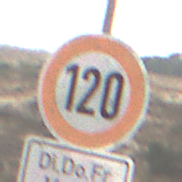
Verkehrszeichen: Geschwindigkeit120
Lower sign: ZeitangabenMitBeschraenkungAufWochentage3
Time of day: MorningAfternoon
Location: Outdoor (Nature)
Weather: Overcast
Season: NotSpecified
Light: Natural